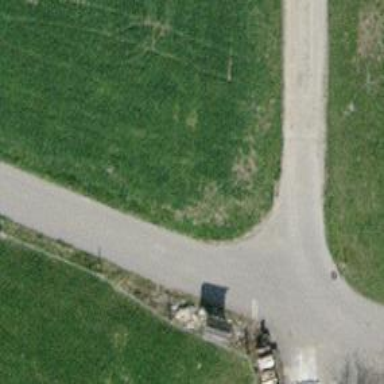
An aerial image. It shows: Asphalt cycleway.